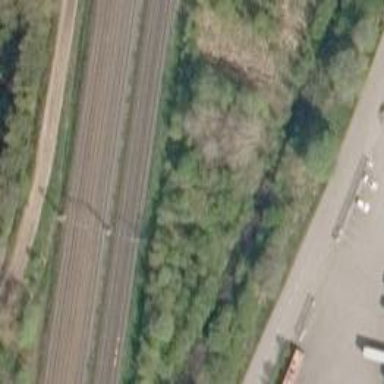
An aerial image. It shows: Railway signal supported by catenary mast.